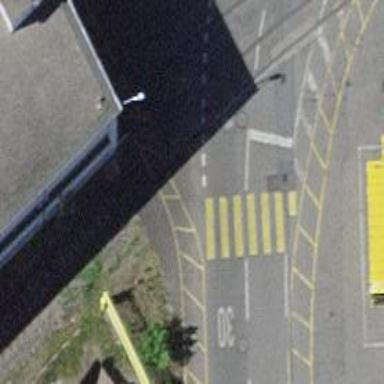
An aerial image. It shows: Zebra crossing on footway.